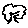
Label: tree